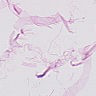
Metastatic tissue present: no